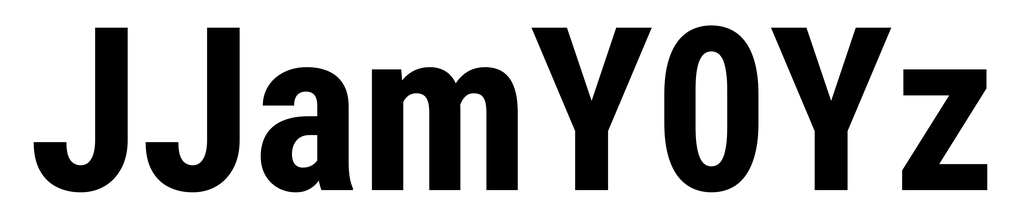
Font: Roboto_Condensed_Bold